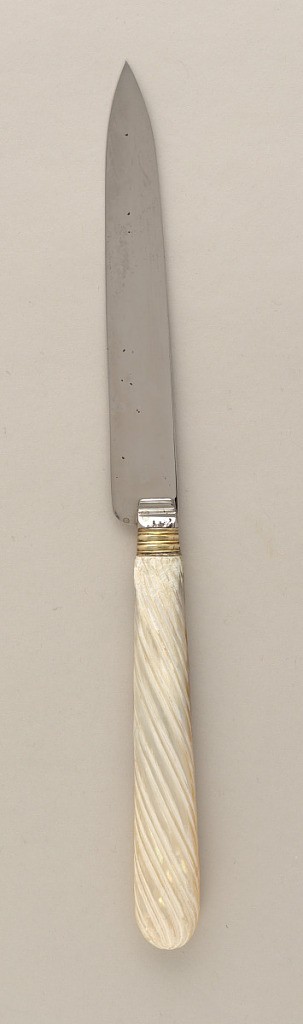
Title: Dessert Knife with Mother-of-Pearl Handle
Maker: François Nicoud, French, active Paris ca. 1875-1890
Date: ca. 1890
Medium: steel, gold plated, silver, mother of pearl
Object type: knife
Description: One of twelve dessert knives. Rectangular blade with pointed tip, devoid of surface decoration. Banded gold plated ferrule leads to mother of pearl handle, decorated with carved diagonal fluting, slightly widenning to rounded terminal.